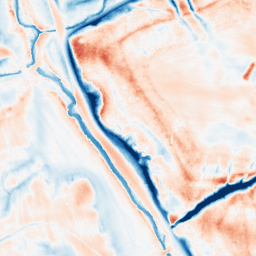
Category: trend_removal
Decomposition family: local_polynomial
Decomposition parameters: window_size: 31
degree: 2
Upsampling method: quartic
Upsampling parameters: scale: 2
Upsampling scale: 2